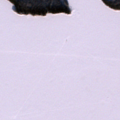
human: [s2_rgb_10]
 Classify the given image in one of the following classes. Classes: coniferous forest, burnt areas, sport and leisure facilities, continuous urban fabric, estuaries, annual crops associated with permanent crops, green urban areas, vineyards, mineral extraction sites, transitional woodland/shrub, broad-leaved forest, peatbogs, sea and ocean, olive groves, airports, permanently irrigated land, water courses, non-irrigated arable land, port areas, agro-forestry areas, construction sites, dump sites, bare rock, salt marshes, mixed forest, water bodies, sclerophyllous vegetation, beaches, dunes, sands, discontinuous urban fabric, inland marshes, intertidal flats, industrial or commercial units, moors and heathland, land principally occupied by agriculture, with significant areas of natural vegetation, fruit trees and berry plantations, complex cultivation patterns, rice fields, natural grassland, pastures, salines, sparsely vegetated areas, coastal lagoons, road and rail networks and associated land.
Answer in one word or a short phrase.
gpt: mixed forest, water bodies